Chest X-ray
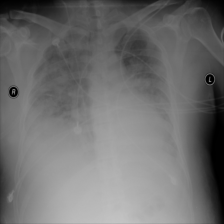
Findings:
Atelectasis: negative
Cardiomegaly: negative
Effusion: negative
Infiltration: positive
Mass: negative
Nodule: negative
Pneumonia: negative
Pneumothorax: negative
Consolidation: negative
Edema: positive
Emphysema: negative
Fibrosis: negative
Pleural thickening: negative
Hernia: negative